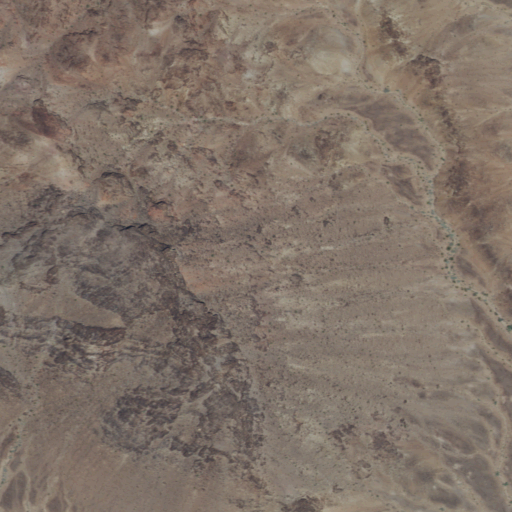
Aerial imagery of mountains in California named Little Mule Mountains containing shrub, grassland, and barren land